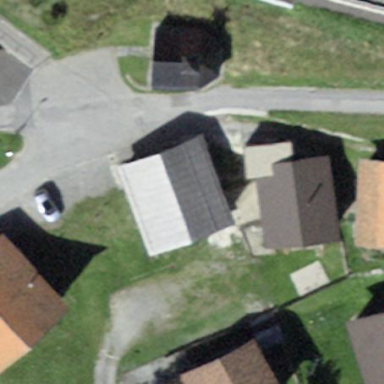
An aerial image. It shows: Shed.